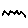
Label: zigzag